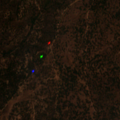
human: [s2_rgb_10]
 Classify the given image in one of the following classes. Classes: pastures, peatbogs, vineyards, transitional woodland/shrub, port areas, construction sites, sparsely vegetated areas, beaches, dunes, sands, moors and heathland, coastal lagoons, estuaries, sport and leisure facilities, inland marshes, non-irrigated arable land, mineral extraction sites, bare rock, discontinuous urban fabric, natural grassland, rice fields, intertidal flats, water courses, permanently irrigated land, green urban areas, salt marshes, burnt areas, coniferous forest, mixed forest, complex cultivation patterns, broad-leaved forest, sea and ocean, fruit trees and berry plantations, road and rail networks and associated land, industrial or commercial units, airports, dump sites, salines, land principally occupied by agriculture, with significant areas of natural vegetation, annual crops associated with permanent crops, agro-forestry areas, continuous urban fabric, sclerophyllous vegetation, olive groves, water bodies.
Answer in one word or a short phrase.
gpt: agro-forestry areas, broad-leaved forest, mixed forest